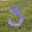
Label: 3